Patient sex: M
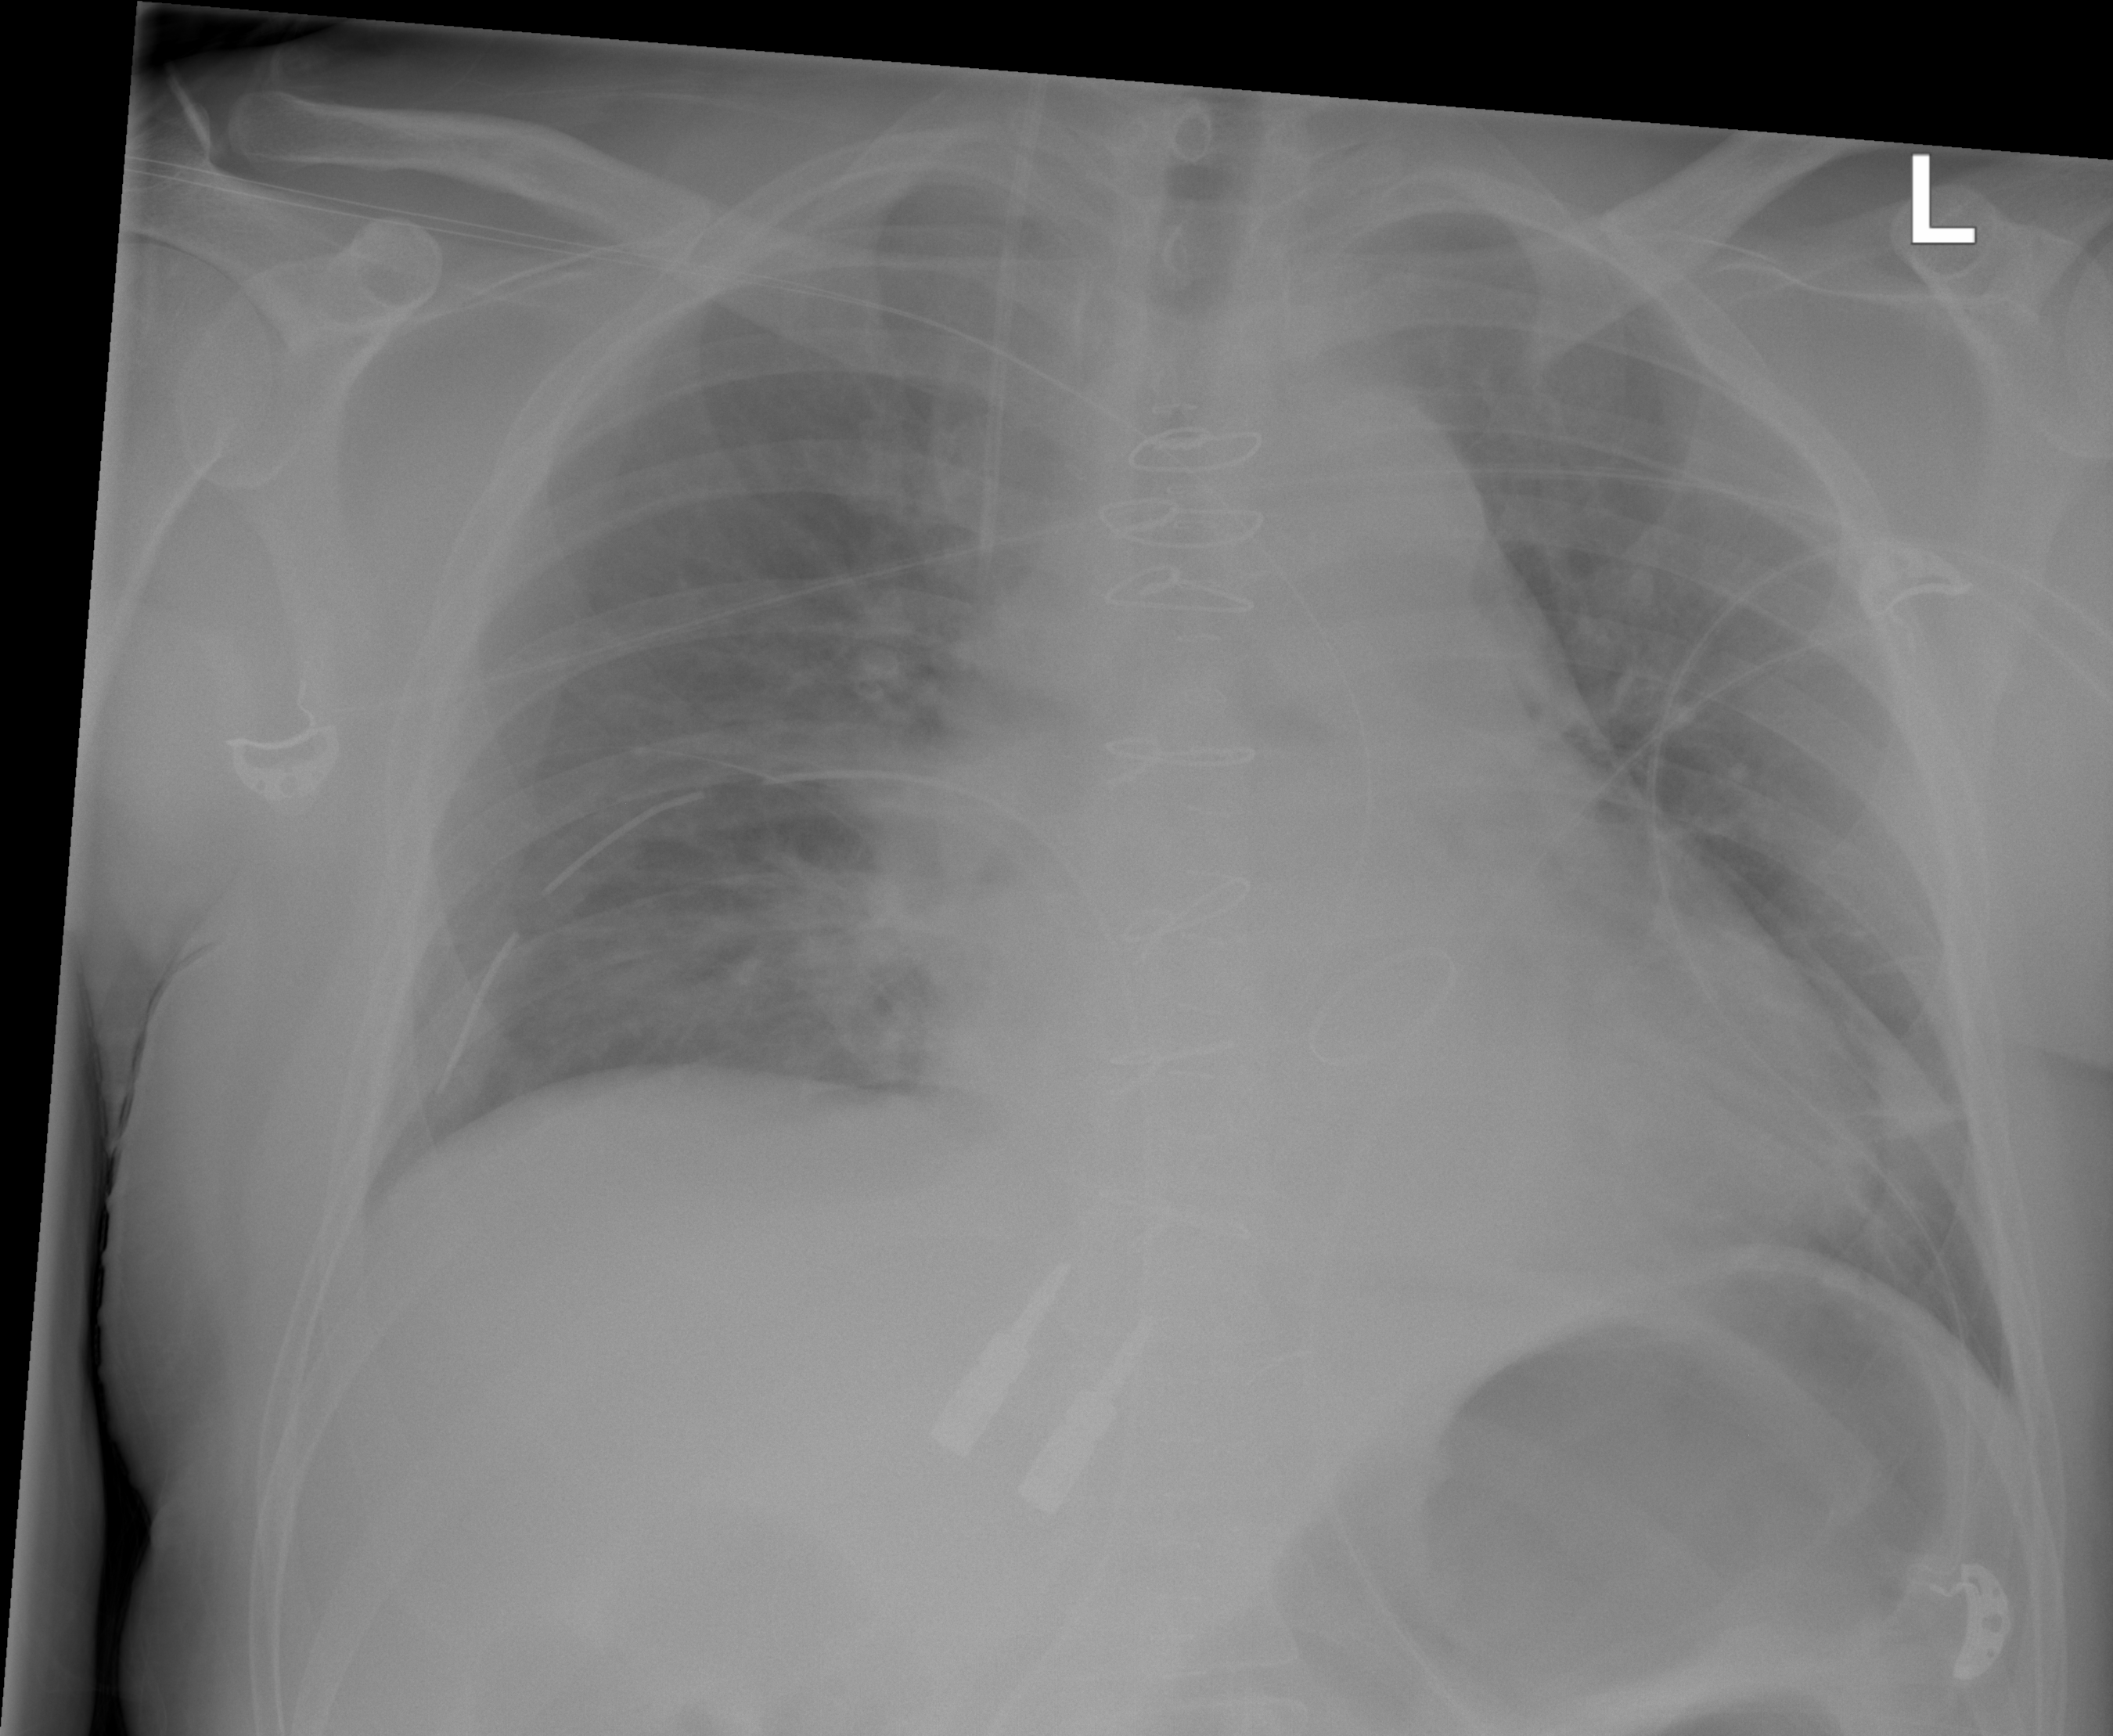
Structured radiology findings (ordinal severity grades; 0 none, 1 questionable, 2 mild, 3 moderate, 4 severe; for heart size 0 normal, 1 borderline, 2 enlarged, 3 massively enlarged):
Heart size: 2
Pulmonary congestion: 2
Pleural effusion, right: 1
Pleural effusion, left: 1
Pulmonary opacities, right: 1
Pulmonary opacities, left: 0
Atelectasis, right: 2
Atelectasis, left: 2